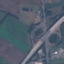
Label: Highway